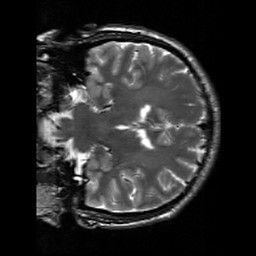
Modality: T2w
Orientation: coronal
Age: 28
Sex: male
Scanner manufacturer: siemens
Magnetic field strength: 3 T
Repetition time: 7 s
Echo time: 0.09 s